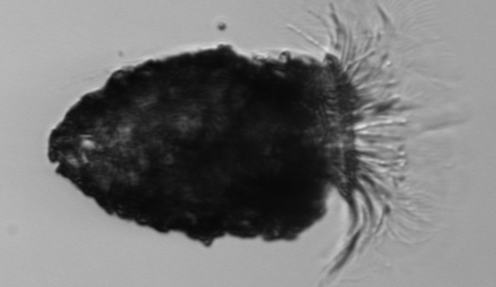
Label: Stenosemella_morphotype1